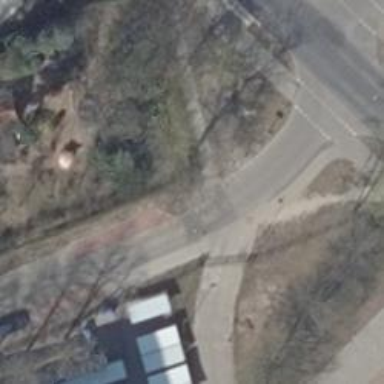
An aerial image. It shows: Traffic calming feature called choker.